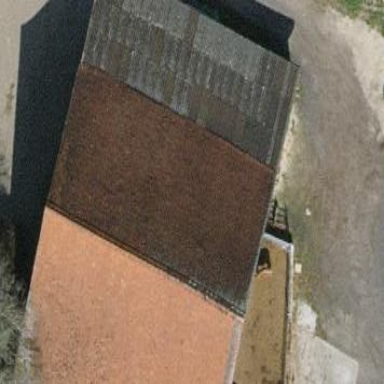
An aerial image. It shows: Rural barn.